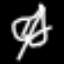
Label: leaf